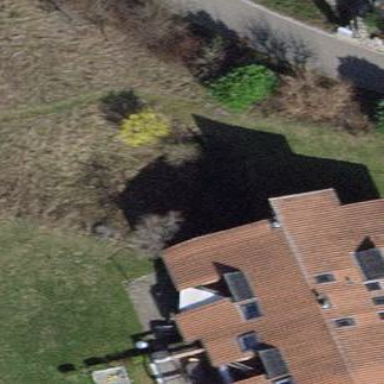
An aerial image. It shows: Gabled roof house.